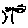
Label: tree